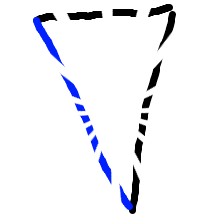
Shape: triangle